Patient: sex M, age 60
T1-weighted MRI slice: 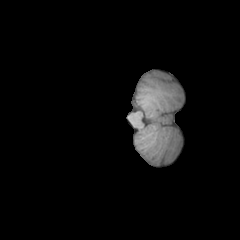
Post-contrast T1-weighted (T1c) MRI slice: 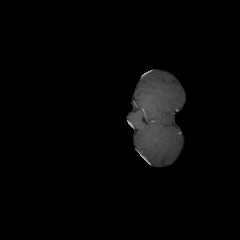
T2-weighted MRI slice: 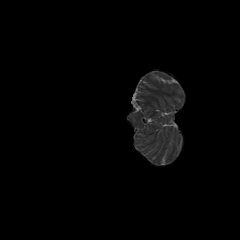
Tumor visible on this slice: no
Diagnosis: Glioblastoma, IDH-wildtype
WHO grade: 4